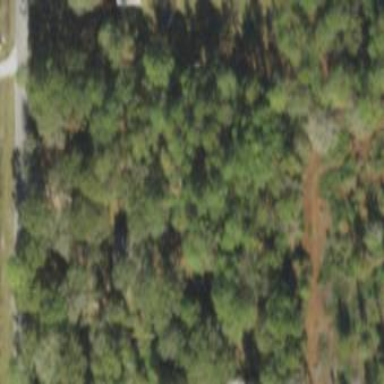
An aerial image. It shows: Mixed woodland area with various types of leaves.